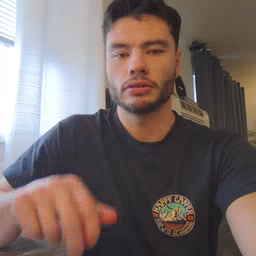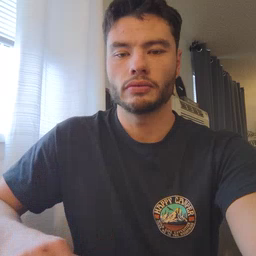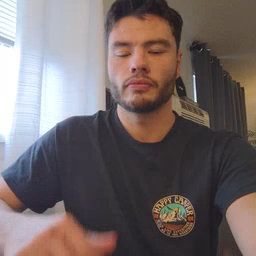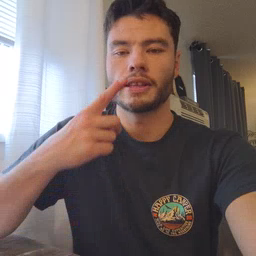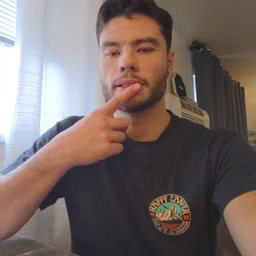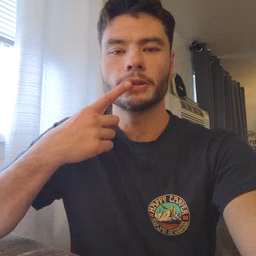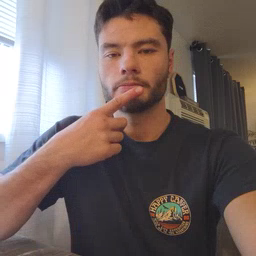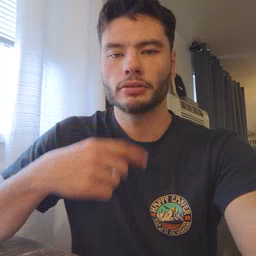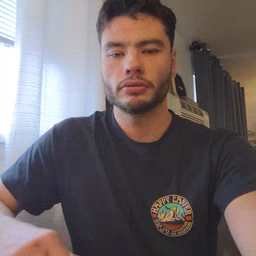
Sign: lips